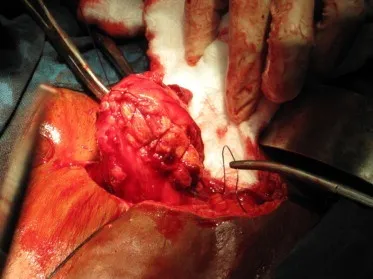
The repaired uterus before the simple hysterectomy.
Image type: medical_photograph (other_medical_photograph)